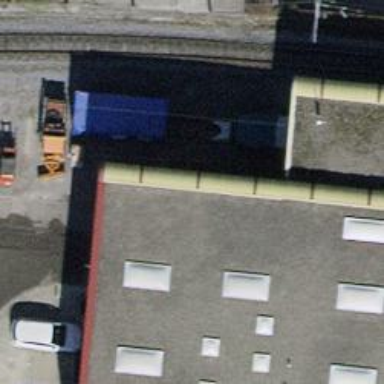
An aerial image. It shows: Railway buffer stop.